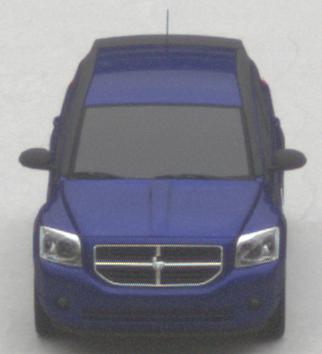
Make: Dodge
Model: Caliber 1.8
Detailed model: Caliber
Model produced from: 2006/06
Model produced until: 2009/03
Doors: 5
Color: blue
Road condition: dry road
Daytime: midday
Contrast: low contrast